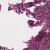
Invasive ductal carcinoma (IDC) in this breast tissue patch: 0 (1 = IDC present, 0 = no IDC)